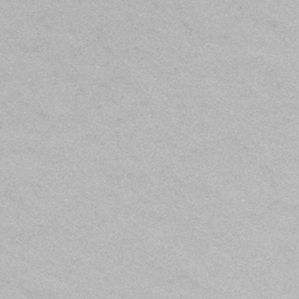
Label: frost